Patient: sex F, age 63
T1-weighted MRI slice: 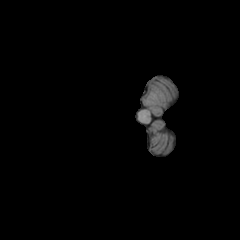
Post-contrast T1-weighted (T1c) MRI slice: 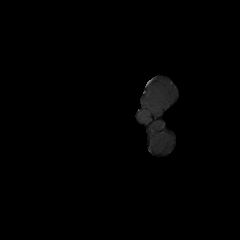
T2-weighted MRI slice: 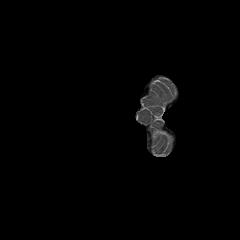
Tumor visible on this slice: no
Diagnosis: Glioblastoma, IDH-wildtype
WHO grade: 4